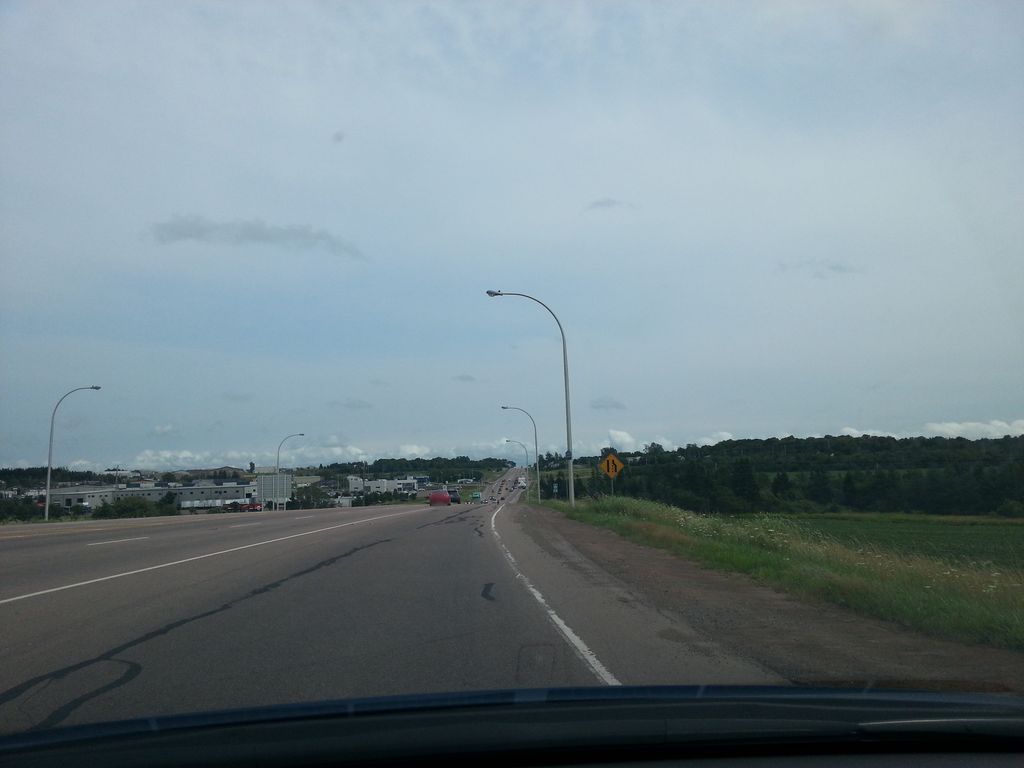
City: charlottetown